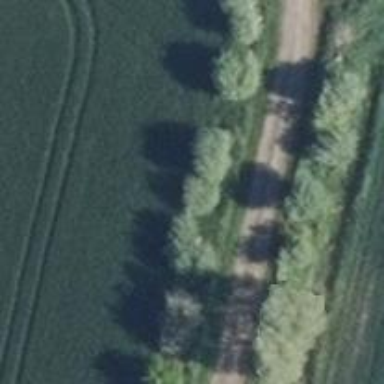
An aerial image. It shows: Row of trees in natural setting.